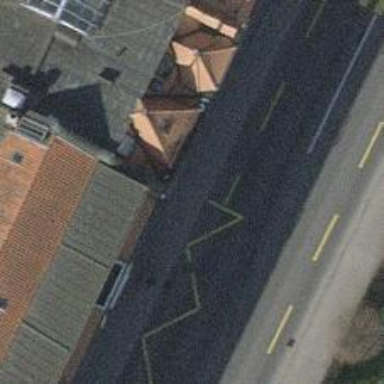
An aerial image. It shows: Sidewalk leading to public transport platform.